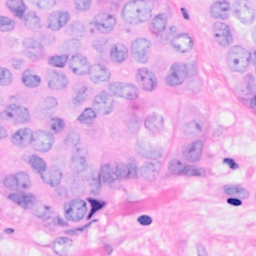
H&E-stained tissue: Breast